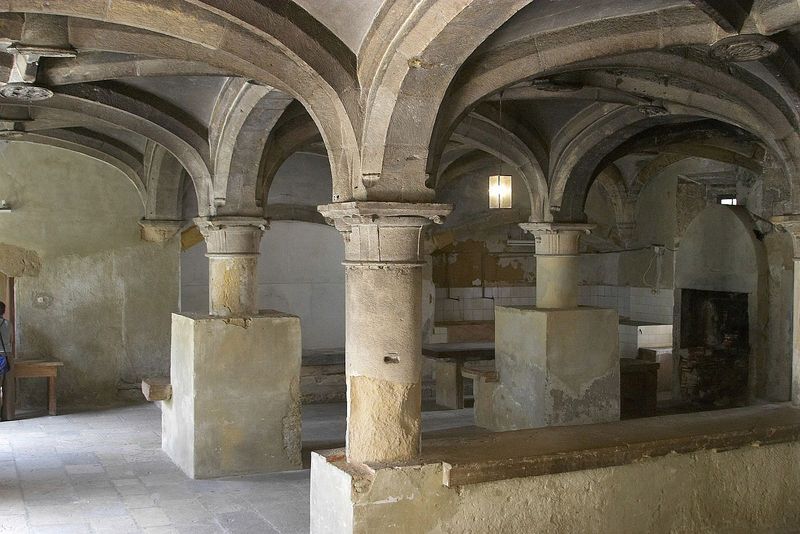
Titel: Christusritterkloster, auch Templerritterburg, Convento da Ordem de Cristo, in Tomar
Standort: Tomar, Convento da Ordem de Cristo (EU - P - Ribatejo)
Schlagwörter: mann, fenster, lampe, stuhl, säule, säulen, architektur, sockel, kirche, renaissance, mauer, halle, foto, wände, keller, gewölbe, rippen, bänke, kapitell, schlussstein, sandstein, kreuzgewölbe, rippengewölbe, basis, fotographie, krypta, romanisch, schlusstein, däulen, nsäule